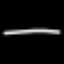
Label: line